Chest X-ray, AP view. Patient: 27 years old, sex M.
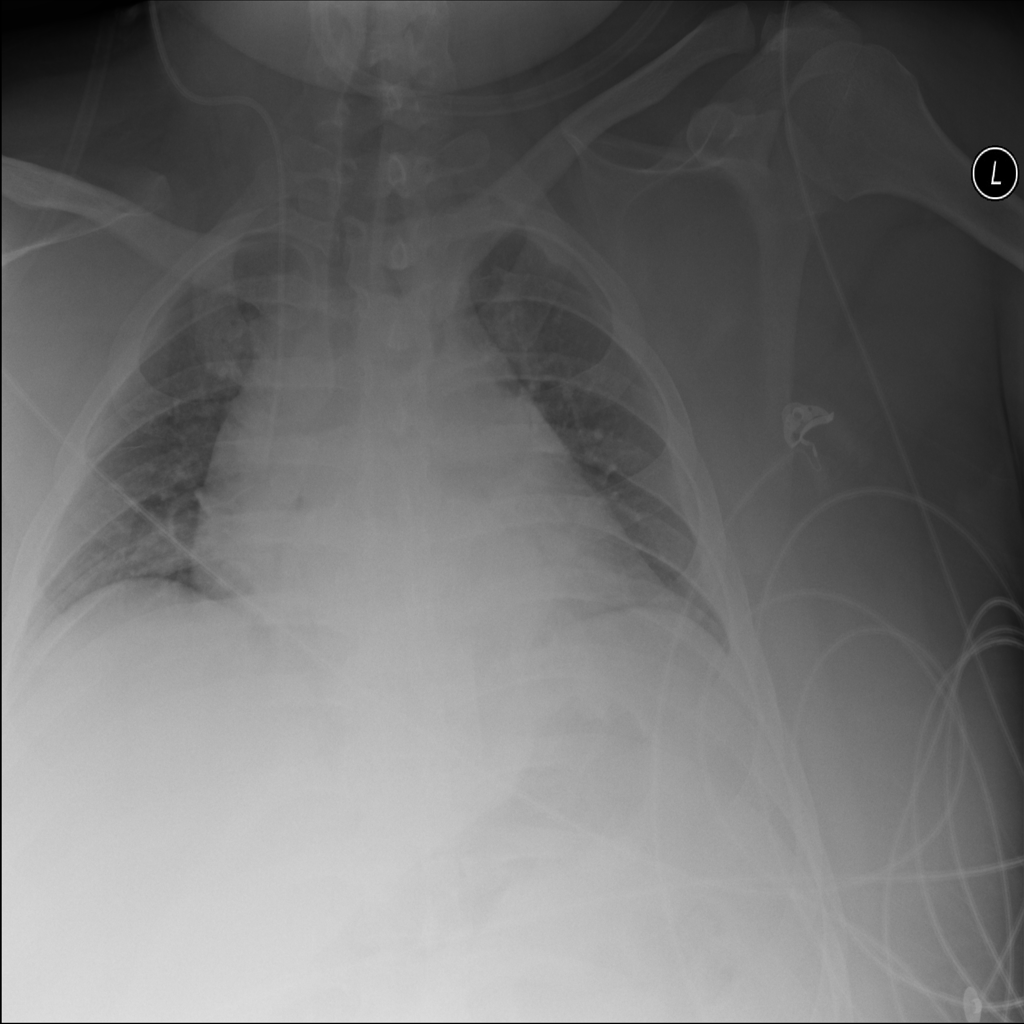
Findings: Cardiomegaly